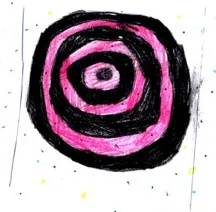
The patient's drawing at 8 years old describing her visual experience. (B) Colourful dots involving the entire visual field.
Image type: medical_photograph (other_medical_photograph)